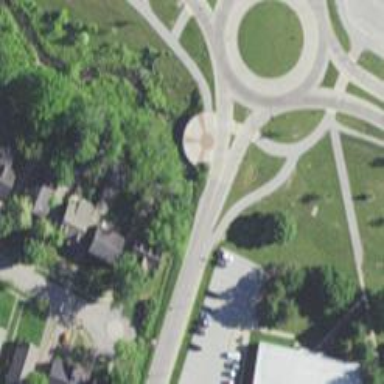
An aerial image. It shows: Asphalt cycleway with crossing.